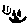
Label: smiley face